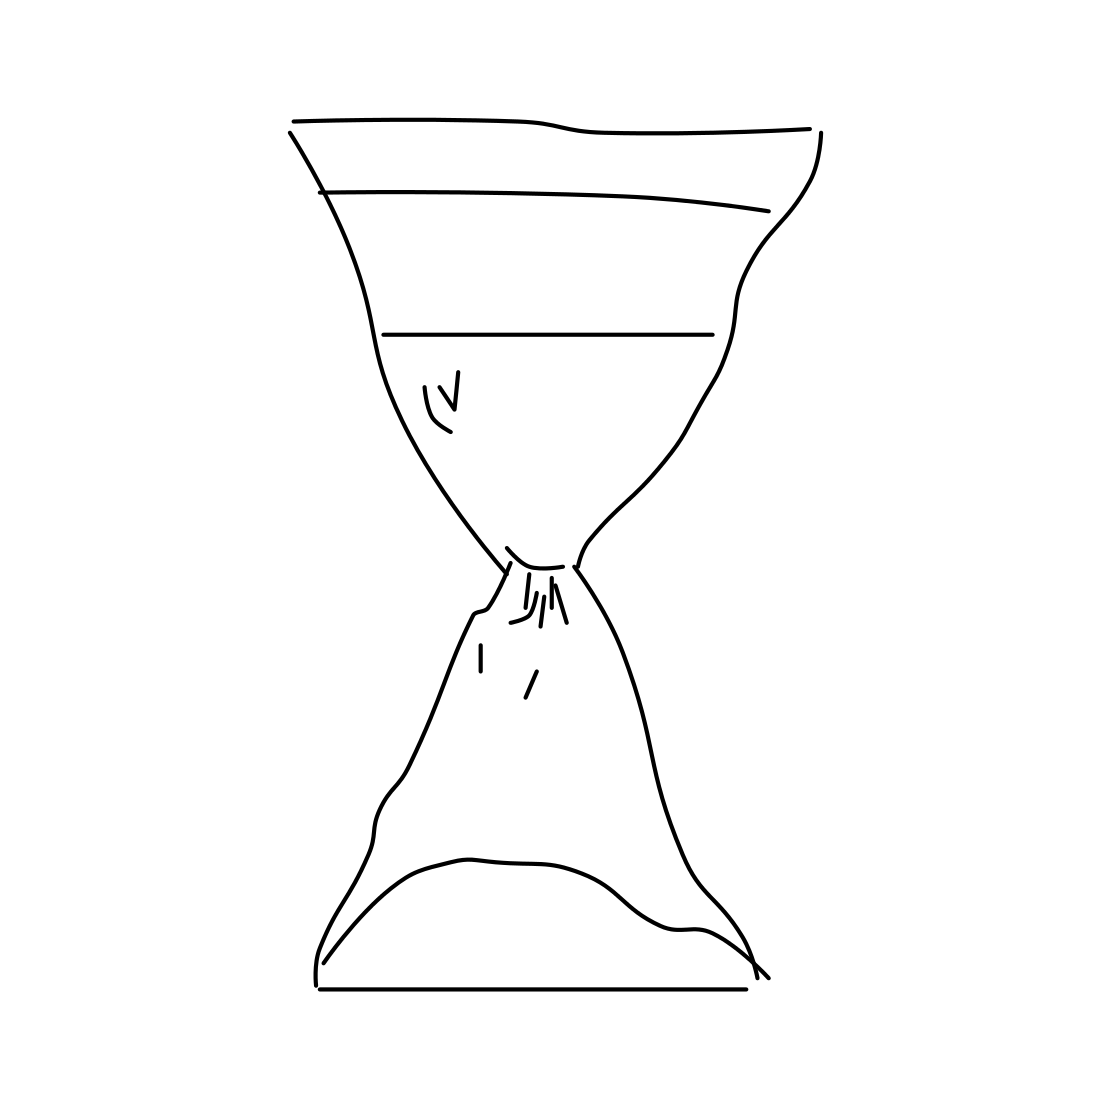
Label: hourglass